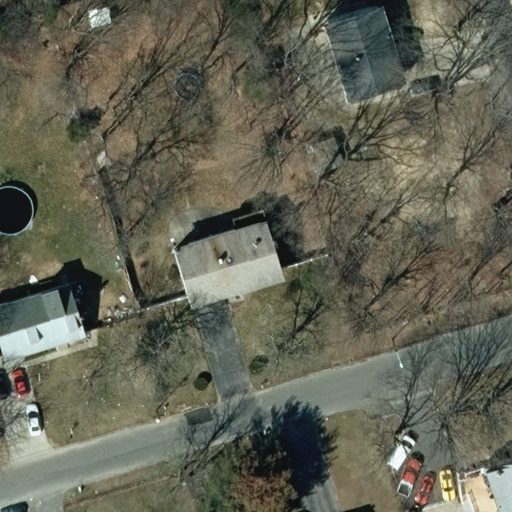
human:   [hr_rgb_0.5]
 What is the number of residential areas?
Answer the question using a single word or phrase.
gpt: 1

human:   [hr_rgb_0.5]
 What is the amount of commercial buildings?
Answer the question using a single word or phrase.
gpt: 0

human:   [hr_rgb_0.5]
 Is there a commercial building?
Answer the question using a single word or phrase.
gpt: no

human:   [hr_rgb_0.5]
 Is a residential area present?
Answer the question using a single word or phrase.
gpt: yes

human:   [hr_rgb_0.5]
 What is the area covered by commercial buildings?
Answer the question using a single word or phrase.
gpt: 0m2

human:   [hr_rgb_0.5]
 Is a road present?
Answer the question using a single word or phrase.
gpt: yes

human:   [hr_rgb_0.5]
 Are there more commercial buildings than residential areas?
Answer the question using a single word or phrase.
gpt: no

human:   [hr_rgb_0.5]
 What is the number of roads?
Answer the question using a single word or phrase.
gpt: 1

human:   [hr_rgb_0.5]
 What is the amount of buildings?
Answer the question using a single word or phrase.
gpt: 6

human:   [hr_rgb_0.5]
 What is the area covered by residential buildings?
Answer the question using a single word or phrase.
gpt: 541m2

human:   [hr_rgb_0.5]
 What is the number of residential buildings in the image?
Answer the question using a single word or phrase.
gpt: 4

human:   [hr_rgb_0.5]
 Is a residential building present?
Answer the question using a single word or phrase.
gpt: yes

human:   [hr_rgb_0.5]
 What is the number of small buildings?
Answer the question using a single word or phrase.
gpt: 4

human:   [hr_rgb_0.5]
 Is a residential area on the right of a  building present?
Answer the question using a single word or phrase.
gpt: yes

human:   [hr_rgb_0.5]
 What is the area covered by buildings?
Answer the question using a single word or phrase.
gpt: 616m2

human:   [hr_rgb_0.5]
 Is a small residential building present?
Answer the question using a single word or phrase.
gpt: yes

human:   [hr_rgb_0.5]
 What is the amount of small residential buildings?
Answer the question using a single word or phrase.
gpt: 2

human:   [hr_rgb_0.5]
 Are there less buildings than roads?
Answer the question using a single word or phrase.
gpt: no

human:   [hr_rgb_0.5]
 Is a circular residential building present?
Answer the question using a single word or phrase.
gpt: no

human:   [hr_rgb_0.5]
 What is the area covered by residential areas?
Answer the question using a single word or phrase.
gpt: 10621m2

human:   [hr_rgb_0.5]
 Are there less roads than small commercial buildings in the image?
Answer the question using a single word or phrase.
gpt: no

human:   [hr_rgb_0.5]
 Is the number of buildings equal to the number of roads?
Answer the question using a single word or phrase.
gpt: no

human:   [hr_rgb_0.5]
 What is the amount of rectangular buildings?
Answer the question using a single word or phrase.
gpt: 6

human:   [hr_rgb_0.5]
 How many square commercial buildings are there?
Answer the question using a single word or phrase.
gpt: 0

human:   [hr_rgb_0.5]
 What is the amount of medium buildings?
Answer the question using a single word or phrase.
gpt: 2

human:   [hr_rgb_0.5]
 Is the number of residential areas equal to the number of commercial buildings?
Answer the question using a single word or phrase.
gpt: no

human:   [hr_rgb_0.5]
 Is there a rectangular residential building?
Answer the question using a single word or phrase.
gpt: yes

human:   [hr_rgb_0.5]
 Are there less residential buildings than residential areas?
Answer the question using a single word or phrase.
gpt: no

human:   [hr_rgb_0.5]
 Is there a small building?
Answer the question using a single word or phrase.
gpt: yes

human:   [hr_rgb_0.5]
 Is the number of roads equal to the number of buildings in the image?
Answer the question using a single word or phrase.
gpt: no

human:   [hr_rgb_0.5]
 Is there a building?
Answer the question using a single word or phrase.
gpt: yes

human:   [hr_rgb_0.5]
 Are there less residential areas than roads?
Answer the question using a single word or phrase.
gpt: no

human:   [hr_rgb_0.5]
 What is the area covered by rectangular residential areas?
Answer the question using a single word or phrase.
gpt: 10621m2

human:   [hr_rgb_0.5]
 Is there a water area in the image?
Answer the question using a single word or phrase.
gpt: no

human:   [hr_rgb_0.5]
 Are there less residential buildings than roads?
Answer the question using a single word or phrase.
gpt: no

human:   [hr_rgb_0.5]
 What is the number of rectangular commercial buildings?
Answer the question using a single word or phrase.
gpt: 0

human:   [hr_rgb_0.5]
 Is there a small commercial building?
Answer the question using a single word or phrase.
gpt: no

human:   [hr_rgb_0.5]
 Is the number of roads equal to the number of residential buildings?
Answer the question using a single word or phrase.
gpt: no

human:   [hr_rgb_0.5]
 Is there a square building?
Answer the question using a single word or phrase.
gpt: no

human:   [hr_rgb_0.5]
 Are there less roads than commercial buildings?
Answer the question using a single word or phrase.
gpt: no

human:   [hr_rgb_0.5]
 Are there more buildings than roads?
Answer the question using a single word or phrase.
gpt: yes

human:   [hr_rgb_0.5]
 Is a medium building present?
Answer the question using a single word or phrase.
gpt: yes

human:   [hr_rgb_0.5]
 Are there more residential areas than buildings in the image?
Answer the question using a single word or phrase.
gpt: no

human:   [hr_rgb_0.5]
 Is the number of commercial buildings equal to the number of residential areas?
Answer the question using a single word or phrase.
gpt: no

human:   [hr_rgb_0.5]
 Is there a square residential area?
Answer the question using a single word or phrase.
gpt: no

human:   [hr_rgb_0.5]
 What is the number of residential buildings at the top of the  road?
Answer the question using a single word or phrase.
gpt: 3

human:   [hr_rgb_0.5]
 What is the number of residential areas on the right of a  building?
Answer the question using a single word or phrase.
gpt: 1

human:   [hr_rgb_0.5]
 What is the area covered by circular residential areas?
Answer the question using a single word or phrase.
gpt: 0m2

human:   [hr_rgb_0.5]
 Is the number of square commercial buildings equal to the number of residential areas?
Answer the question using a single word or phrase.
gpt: no

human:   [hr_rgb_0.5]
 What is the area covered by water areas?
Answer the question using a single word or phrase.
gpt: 0m2

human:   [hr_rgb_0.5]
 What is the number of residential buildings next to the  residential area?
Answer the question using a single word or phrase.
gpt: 4

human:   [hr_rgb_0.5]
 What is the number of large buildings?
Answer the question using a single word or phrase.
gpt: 0

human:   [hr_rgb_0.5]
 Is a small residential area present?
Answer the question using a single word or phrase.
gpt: no

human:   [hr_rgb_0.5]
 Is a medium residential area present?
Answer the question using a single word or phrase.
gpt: no

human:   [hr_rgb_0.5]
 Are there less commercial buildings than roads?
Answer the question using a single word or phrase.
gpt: yes

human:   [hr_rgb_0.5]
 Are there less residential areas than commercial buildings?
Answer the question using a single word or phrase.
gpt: no

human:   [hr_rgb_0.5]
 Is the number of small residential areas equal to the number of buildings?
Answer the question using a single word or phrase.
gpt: no

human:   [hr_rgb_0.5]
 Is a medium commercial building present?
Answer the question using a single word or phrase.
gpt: no

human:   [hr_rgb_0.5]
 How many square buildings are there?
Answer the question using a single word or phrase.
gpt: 0

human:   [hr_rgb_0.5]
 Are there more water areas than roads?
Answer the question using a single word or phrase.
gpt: no

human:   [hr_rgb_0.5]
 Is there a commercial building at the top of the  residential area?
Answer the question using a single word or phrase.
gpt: no

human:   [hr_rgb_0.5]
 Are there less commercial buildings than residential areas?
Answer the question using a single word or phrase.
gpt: yes

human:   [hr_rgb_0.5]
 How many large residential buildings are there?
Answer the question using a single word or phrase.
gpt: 0

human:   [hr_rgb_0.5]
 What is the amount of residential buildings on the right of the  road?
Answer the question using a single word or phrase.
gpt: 2